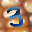
Label: 3